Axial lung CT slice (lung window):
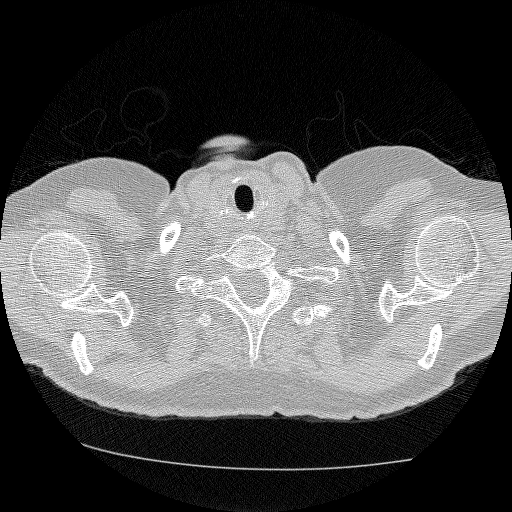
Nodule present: no